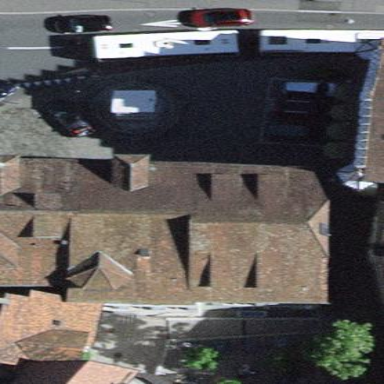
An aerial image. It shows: Hotel building.